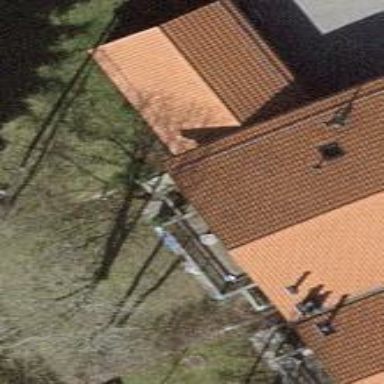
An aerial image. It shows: Garage.